Question: hi i am using codeigniter , and i have a table like this

i want to get all records where 'PreferenceID' value is not in 'PreferenceParentID' column
in this case i am fitering table also with the 'EntityID' . and 'PreferenceParentID' shoul be '!= 0'
suppose i filter by 'entityID' '53'
my results shoul be
'''
Couture , Denims
'''
because 'PreferenceID' is not in 'PreferenceParentID' in both cases . i tried with 'where_not_in()' but could not do . please help
this is my query
'''
$table = $this->mastables['shop_profile_preferences'];
$this->db->select('a.ProfilePreferenceID');
$this->db->from($table." as a");
$where2 = "(SELECT a.PreferenceParentID FROM ".$table.")";
$this->db->where_not_in('a.PreferenceID', $where2);
$this->db->where("a.EntityID",$shop_id);
$this->db->where('a.PreferenceParentID !=',0);
$query=$this->db->get();
if($query->num_rows()>0)
{
return $query->result_array();
}
else
{
return FALSE;
}
'''
the result of my query is
'''
Array
(
[0] => Array
(
[ProfilePreferenceID] => 274
)
[1] => Array
(
[ProfilePreferenceID] => 275
)
[2] => Array
(
[ProfilePreferenceID] => 276
)
)
'''
how to use 'where_not_in()' properly . or ids there any other methods . please help .....
thanks in advance .
'''
$table = $this->mastables['shop_profile_preferences'];
$this->db->select('a.ProfilePreferenceID,a.ProfilePreferenceValue');
$this->db->from($table." as a");
$this->db->where('a.PreferenceParentID !=',0);
$this->db->where('a.PreferenceID NOT IN (SELECT a.PreferenceParentID FROM '.$table.')', NULL, FALSE);
$this->db->where("a.EntityID",$shop_id);
$query=$this->db->get();
if($query->num_rows()>0)
{
return $query->result_array();
}
else
{
return FALSE;
}
'''
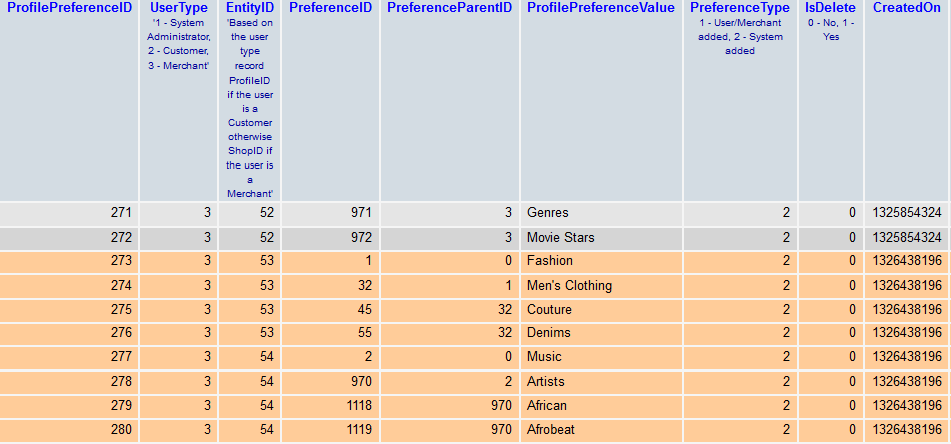
Answer: You can't do that with CodeIgniter's 'where_not_in()'. Because the second argument is supposed to be an array and not a string like that.
What you can do is instead use the usual 'where()' method.
'''
$this->db->where('a.PreferenceID NOT IN (SELECT a.PreferenceParentID FROM 'table_name')', NULL, FALSE);
'''
In case you're wondering, the third argument in the code above is to prevent CodeIgniter from trying to protect the field and table name with backticks.